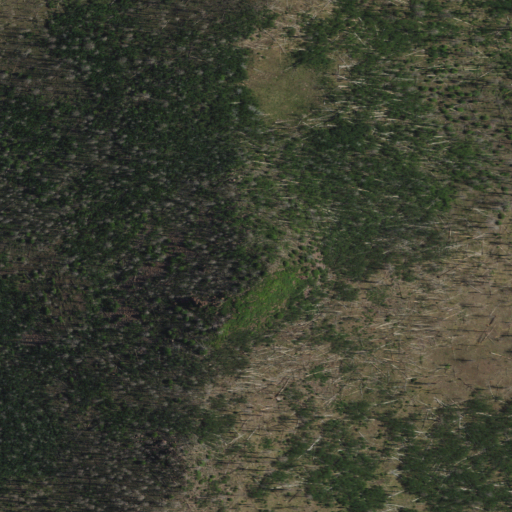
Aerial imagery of mountain in New Mexico named Las Conchas containing only shrub